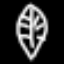
Label: leaf